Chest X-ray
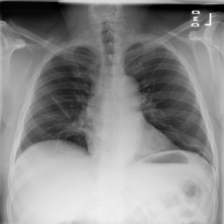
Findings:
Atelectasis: positive
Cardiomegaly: negative
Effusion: negative
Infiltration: positive
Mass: negative
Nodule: negative
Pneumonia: negative
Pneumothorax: negative
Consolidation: negative
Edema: negative
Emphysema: negative
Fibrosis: negative
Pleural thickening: negative
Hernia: negative